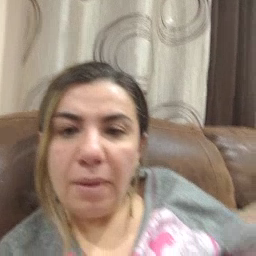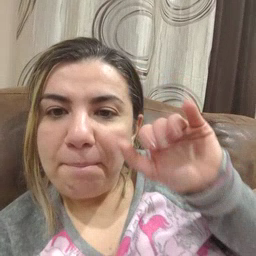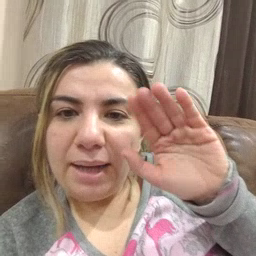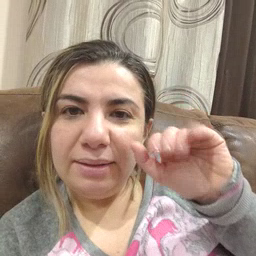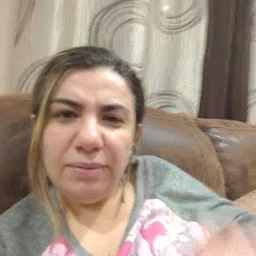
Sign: bye